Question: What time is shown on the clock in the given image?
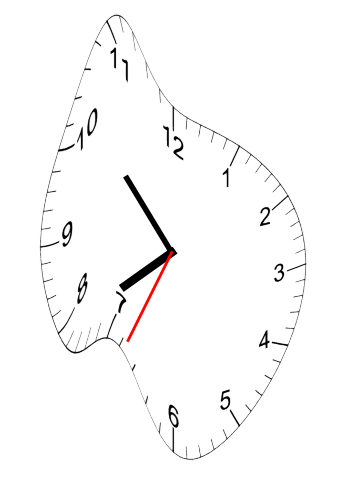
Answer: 07:52:34